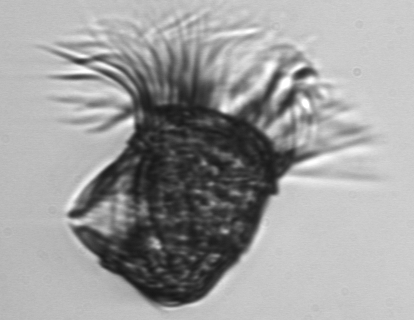
Label: Pelagostrobilidium